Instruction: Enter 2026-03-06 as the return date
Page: home
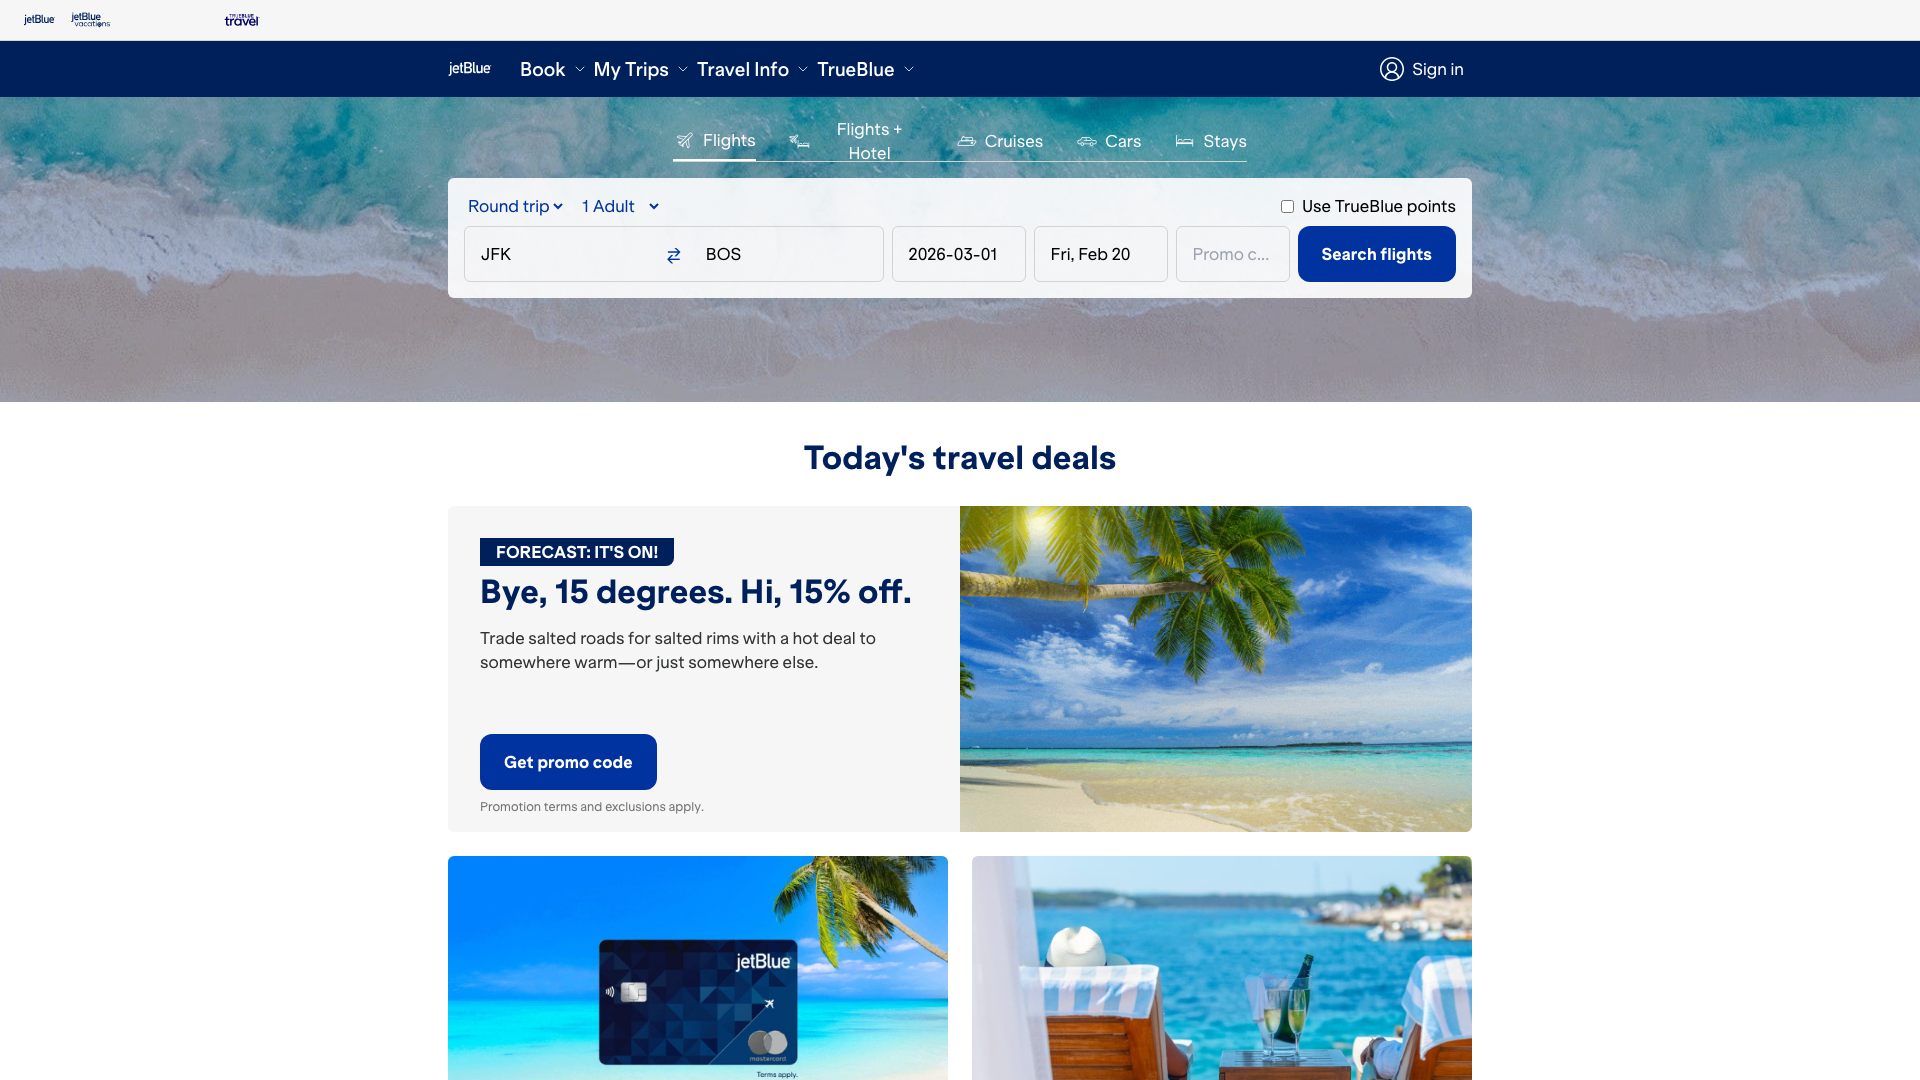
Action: type